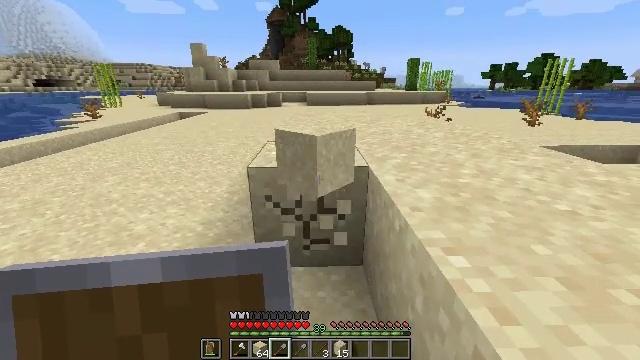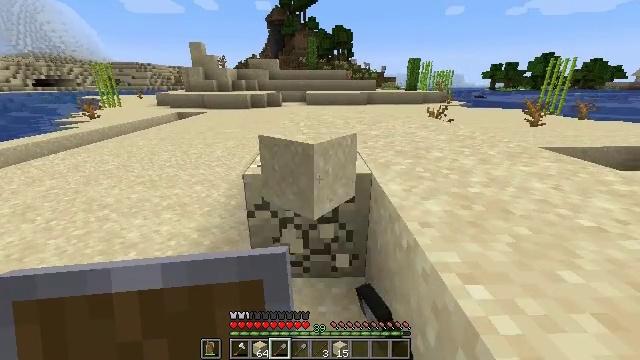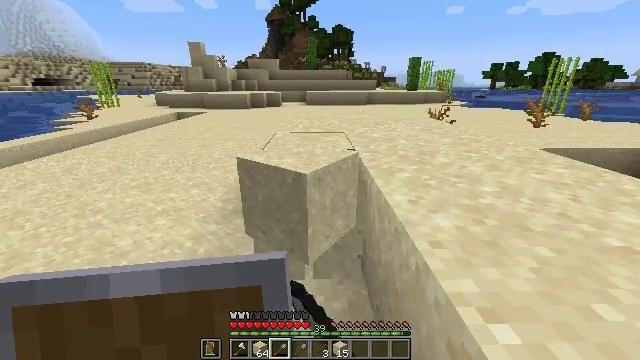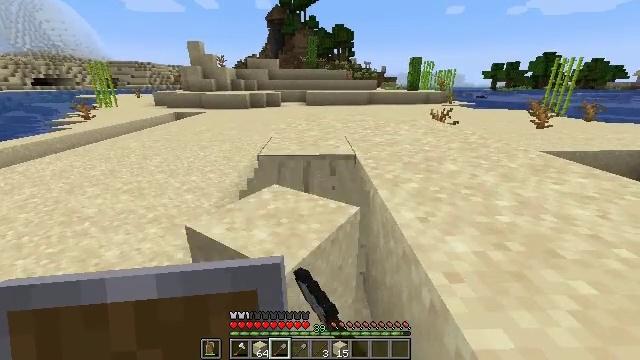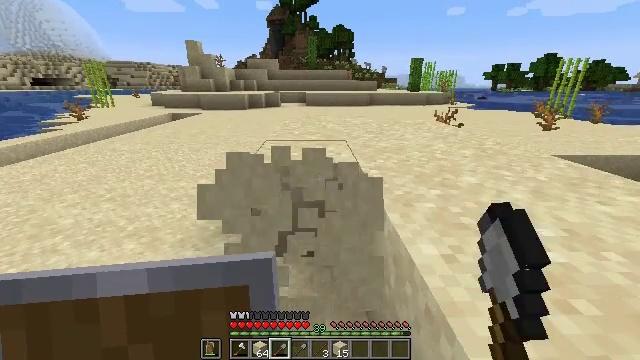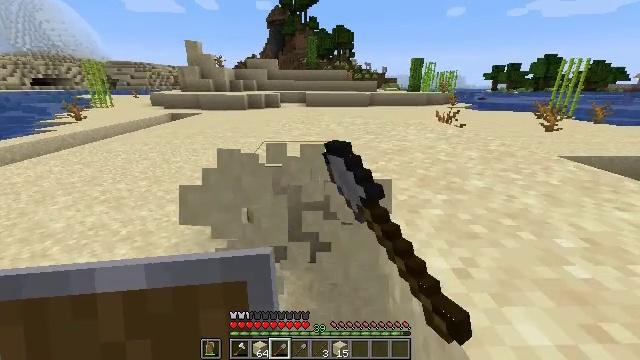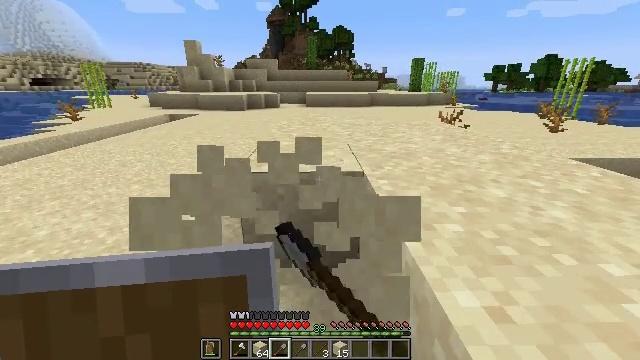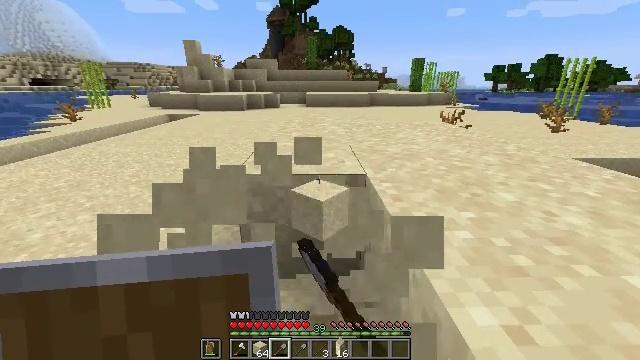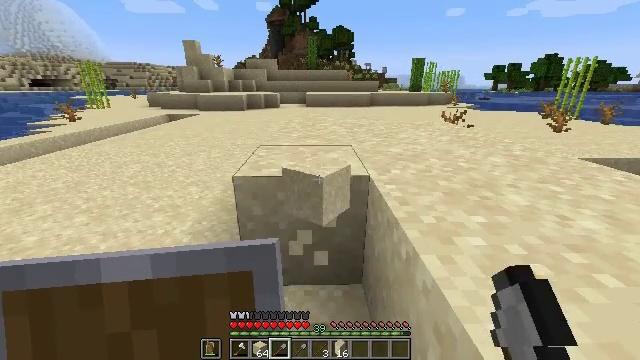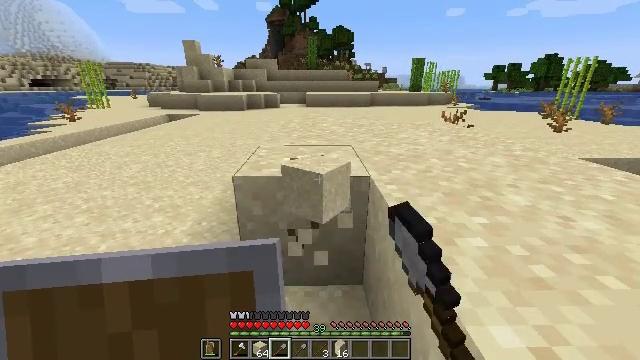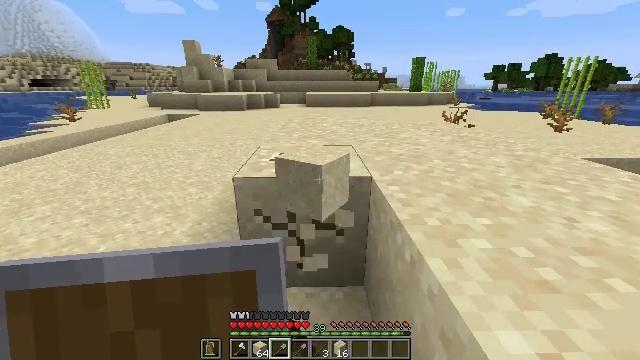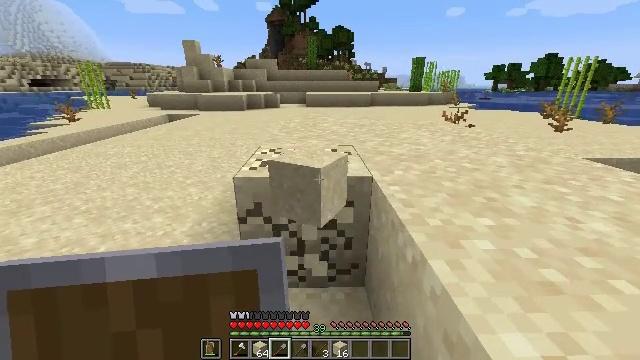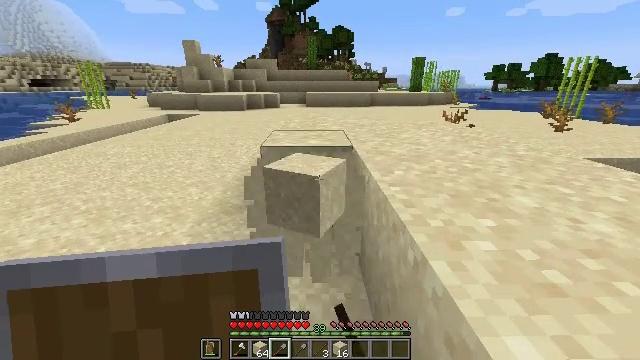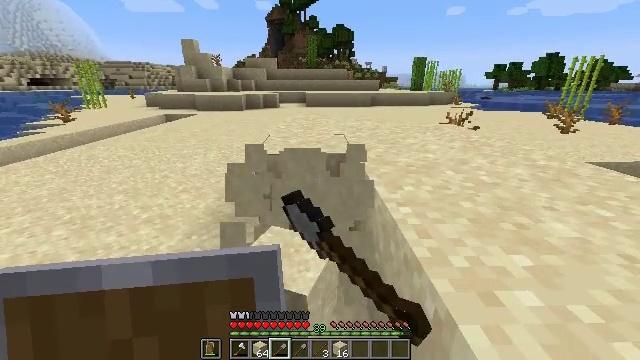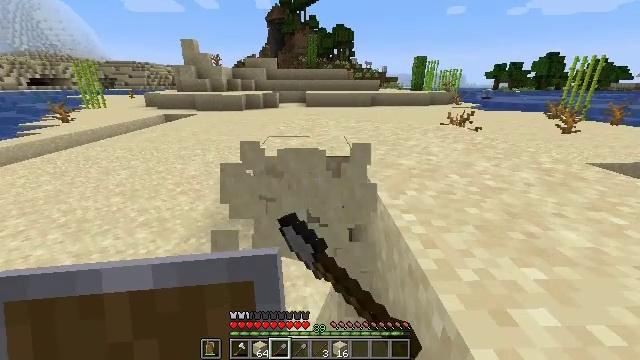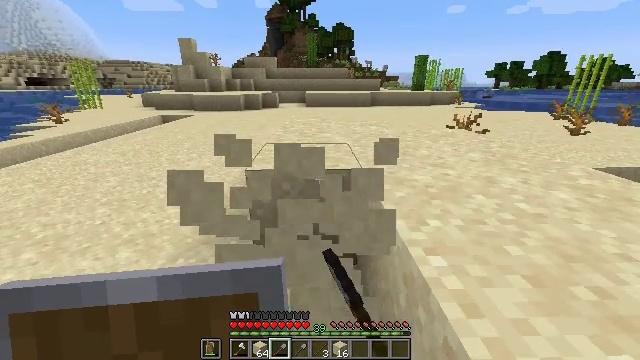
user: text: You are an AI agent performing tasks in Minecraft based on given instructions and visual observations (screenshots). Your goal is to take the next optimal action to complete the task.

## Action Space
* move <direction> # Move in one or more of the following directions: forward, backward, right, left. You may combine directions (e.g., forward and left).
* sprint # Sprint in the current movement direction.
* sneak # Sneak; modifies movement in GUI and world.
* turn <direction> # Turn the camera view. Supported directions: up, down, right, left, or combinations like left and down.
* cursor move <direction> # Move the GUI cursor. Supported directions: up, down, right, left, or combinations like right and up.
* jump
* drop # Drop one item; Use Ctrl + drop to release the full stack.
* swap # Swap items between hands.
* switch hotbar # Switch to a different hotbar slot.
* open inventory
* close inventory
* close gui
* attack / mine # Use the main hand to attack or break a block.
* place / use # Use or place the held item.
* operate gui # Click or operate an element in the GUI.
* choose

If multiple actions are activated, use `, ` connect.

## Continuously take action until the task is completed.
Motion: motion action
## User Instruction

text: Mine sand by the water.
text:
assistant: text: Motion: move forward, attack / mine
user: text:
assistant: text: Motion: move forward, attack / mine
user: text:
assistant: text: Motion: move forward, attack / mine
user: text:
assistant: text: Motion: move forward, attack / mine
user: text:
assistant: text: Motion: move forward, attack / mine
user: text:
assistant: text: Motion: attack / mine
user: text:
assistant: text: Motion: attack / mine
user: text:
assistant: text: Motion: attack / mine
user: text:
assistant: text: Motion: attack / mine
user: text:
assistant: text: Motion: attack / mine
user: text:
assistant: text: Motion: attack / mine
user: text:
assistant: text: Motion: move forward, attack / mine
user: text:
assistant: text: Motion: move forward, attack / mine
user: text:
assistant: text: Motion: move forward, attack / mine
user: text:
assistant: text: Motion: move forward, attack / mine
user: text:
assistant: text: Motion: move forward, attack / mine
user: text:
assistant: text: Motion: move forward, attack / mine
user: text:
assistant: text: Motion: attack / mine
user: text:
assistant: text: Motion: attack / mine
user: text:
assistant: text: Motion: attack / mine
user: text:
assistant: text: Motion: attack / mine
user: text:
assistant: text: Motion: attack / mine
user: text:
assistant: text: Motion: attack / mine
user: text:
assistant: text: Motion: attack / mine
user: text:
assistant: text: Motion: attack / mine
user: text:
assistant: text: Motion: move forward, attack / mine
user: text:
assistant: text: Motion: move forward, attack / mine
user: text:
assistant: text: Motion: move forward, attack / mine
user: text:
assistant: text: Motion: move forward, attack / mine
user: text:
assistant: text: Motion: move forward, attack / mine